Question: I have application with RequestedTheme = "Light" and DarkBlue BottomAppBar.

I would like to have white AppBarButton on the BottomAppBar:
'''
<AppBArButton Foreground="White" Label="Back" Icon="Previous" />
'''
But I have black circle and black label yet. How can I fix it ?
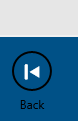
Answer: The quickest way is to set the 'RequestedTheme' on the 'AppBarButton'
'''
<AppBarButton Icon="Previous" Label="Back" RequestedTheme="Light" />
'''
or for more control you will need to edit the Template. Note the 'Ellipse' where you can manually change the colours
'''
<Style x:Key="AppBarButtonStyle1" TargetType="AppBarButton">
<Setter Property="Foreground" Value="{ThemeResource AppBarItemForegroundThemeBrush}"/>
<Setter Property="VerticalAlignment" Value="Top"/>
<Setter Property="HorizontalAlignment" Value="Left"/>
<Setter Property="FontFamily" Value="{ThemeResource ContentControlThemeFontFamily}"/>
<Setter Property="FontWeight" Value="Normal"/>
<Setter Property="Template">
<Setter.Value>
<ControlTemplate TargetType="AppBarButton">
<Grid x:Name="RootGrid" Background="Transparent" Width="100">
<VisualStateManager.VisualStateGroups>
<VisualStateGroup x:Name="ApplicationViewStates">
<VisualState x:Name="FullSize"/>
<VisualState x:Name="Compact">
<Storyboard>
<ObjectAnimationUsingKeyFrames Storyboard.TargetProperty="Visibility" Storyboard.TargetName="TextLabel">
<DiscreteObjectKeyFrame KeyTime="0" Value="Collapsed"/>
</ObjectAnimationUsingKeyFrames>
<ObjectAnimationUsingKeyFrames Storyboard.TargetProperty="Width" Storyboard.TargetName="RootGrid">
<DiscreteObjectKeyFrame KeyTime="0" Value="60"/>
</ObjectAnimationUsingKeyFrames>
</Storyboard>
</VisualState>
</VisualStateGroup>
<VisualStateGroup x:Name="CommonStates">
<VisualState x:Name="Normal"/>
<VisualState x:Name="PointerOver">
<Storyboard>
<ObjectAnimationUsingKeyFrames Storyboard.TargetProperty="Fill" Storyboard.TargetName="BackgroundEllipse">
<DiscreteObjectKeyFrame KeyTime="0" Value="{ThemeResource AppBarItemPointerOverBackgroundThemeBrush}"/>
</ObjectAnimationUsingKeyFrames>
<ObjectAnimationUsingKeyFrames Storyboard.TargetProperty="Foreground" Storyboard.TargetName="Content">
<DiscreteObjectKeyFrame KeyTime="0" Value="{ThemeResource AppBarItemPointerOverForegroundThemeBrush}"/>
</ObjectAnimationUsingKeyFrames>
</Storyboard>
</VisualState>
<VisualState x:Name="Pressed">
<Storyboard>
<ObjectAnimationUsingKeyFrames Storyboard.TargetProperty="Stroke" Storyboard.TargetName="OutlineEllipse">
<DiscreteObjectKeyFrame KeyTime="0" Value="{ThemeResource AppBarItemForegroundThemeBrush}"/>
</ObjectAnimationUsingKeyFrames>
<ObjectAnimationUsingKeyFrames Storyboard.TargetProperty="Fill" Storyboard.TargetName="BackgroundEllipse">
<DiscreteObjectKeyFrame KeyTime="0" Value="{ThemeResource AppBarItemForegroundThemeBrush}"/>
</ObjectAnimationUsingKeyFrames>
<ObjectAnimationUsingKeyFrames Storyboard.TargetProperty="Foreground" Storyboard.TargetName="Content">
<DiscreteObjectKeyFrame KeyTime="0" Value="{ThemeResource AppBarItemPressedForegroundThemeBrush}"/>
</ObjectAnimationUsingKeyFrames>
</Storyboard>
</VisualState>
<VisualState x:Name="Disabled">
<Storyboard>
<ObjectAnimationUsingKeyFrames Storyboard.TargetProperty="Stroke" Storyboard.TargetName="OutlineEllipse">
<DiscreteObjectKeyFrame KeyTime="0" Value="{ThemeResource AppBarItemDisabledForegroundThemeBrush}"/>
</ObjectAnimationUsingKeyFrames>
<ObjectAnimationUsingKeyFrames Storyboard.TargetProperty="Foreground" Storyboard.TargetName="Content">
<DiscreteObjectKeyFrame KeyTime="0" Value="{ThemeResource AppBarItemDisabledForegroundThemeBrush}"/>
</ObjectAnimationUsingKeyFrames>
<ObjectAnimationUsingKeyFrames Storyboard.TargetProperty="Foreground" Storyboard.TargetName="TextLabel">
<DiscreteObjectKeyFrame KeyTime="0" Value="{ThemeResource AppBarItemDisabledForegroundThemeBrush}"/>
</ObjectAnimationUsingKeyFrames>
</Storyboard>
</VisualState>
</VisualStateGroup>
<VisualStateGroup x:Name="FocusStates">
<VisualState x:Name="Focused">
<Storyboard>
<DoubleAnimation Duration="0" To="1" Storyboard.TargetProperty="Opacity" Storyboard.TargetName="FocusVisualWhite"/>
<DoubleAnimation Duration="0" To="1" Storyboard.TargetProperty="Opacity" Storyboard.TargetName="FocusVisualBlack"/>
</Storyboard>
</VisualState>
<VisualState x:Name="Unfocused"/>
<VisualState x:Name="PointerFocused"/>
</VisualStateGroup>
</VisualStateManager.VisualStateGroups>
<StackPanel Margin="0,14,0,13" VerticalAlignment="Top">
<Grid HorizontalAlignment="Center" Height="40" Margin="0,0,0,5" Width="40">
<Ellipse x:Name="BackgroundEllipse" Fill="{ThemeResource AppBarItemBackgroundThemeBrush}" Height="40" UseLayoutRounding="False" Width="40"/>
<Ellipse x:Name="OutlineEllipse" Height="40" Stroke="{ThemeResource AppBarItemForegroundThemeBrush}" StrokeThickness="2" UseLayoutRounding="False" Width="40"/>
<ContentPresenter x:Name="Content" AutomationProperties.AccessibilityView="Raw" Content="{TemplateBinding Icon}" Foreground="{TemplateBinding Foreground}" HorizontalAlignment="Stretch" VerticalAlignment="Stretch"/>
</Grid>
<TextBlock x:Name="TextLabel" Foreground="{ThemeResource AppBarItemForegroundThemeBrush}" FontSize="12" FontFamily="{TemplateBinding FontFamily}" TextAlignment="Center" TextWrapping="Wrap" Text="{TemplateBinding Label}" Width="88"/>
</StackPanel>
<Rectangle x:Name="FocusVisualWhite" IsHitTestVisible="False" Opacity="0" StrokeDashOffset="1.5" StrokeEndLineCap="Square" Stroke="{ThemeResource FocusVisualWhiteStrokeThemeBrush}" StrokeDashArray="1,1"/>
<Rectangle x:Name="FocusVisualBlack" IsHitTestVisible="False" Opacity="0" StrokeDashOffset="0.5" StrokeEndLineCap="Square" Stroke="{ThemeResource FocusVisualBlackStrokeThemeBrush}" StrokeDashArray="1,1"/>
</Grid>
</ControlTemplate>
</Setter.Value>
</Setter>
</Style>
'''